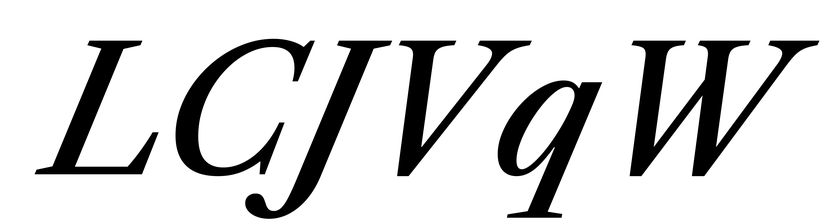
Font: LibreCaslonText-Italic_Medium_Italic